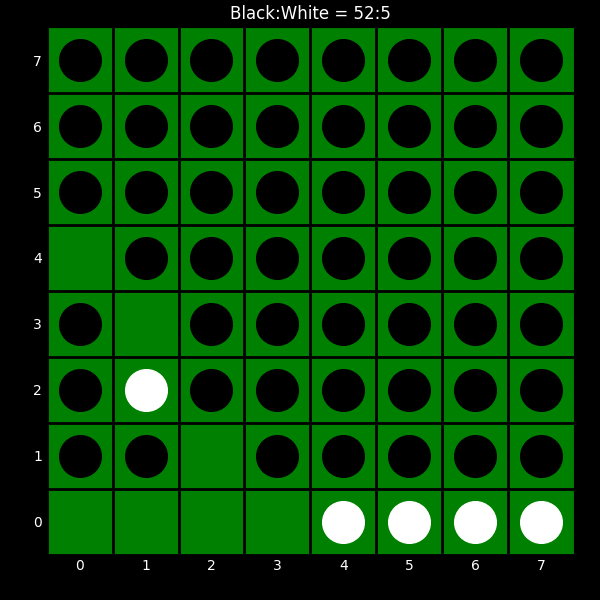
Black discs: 52
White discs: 5